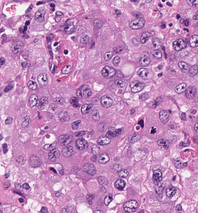
Tumor epithelial tissue: yes
Tumor-associated stroma tissue: no
Normal tissue: no